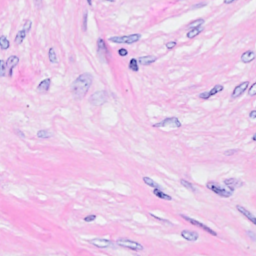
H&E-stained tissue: Breast